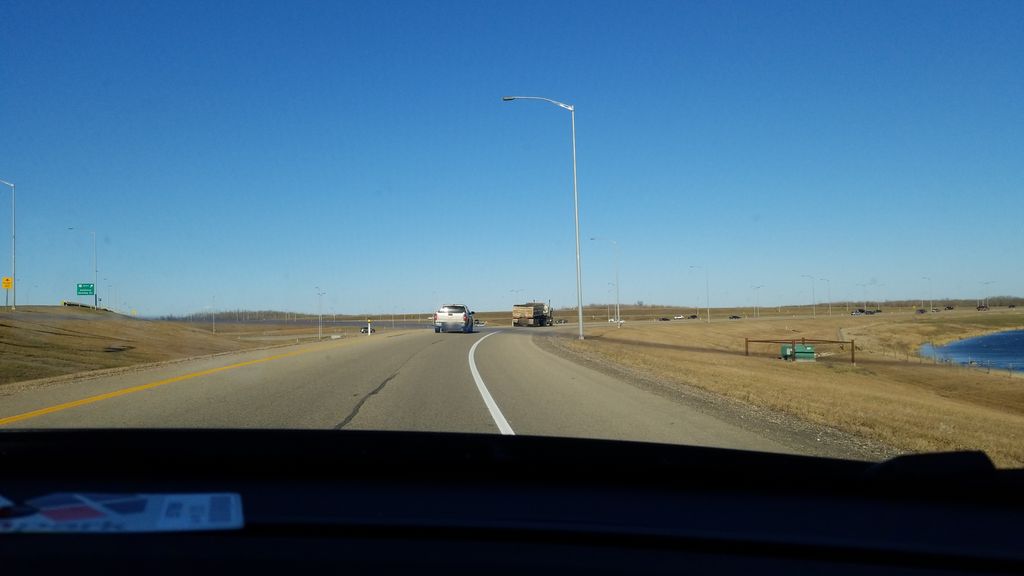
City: edmonton